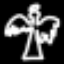
Label: angel